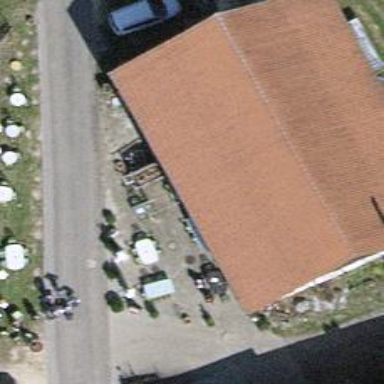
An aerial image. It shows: Restaurant.